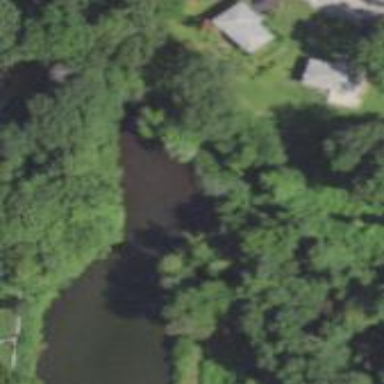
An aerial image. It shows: Pond with natural water.